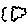
Label: cloud